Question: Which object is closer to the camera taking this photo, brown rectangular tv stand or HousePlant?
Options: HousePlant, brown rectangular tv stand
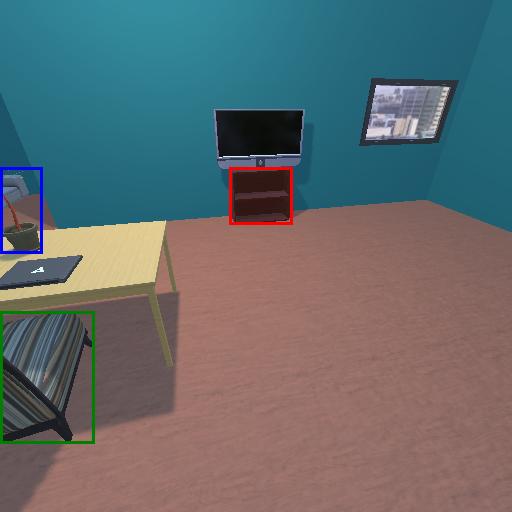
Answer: HousePlant